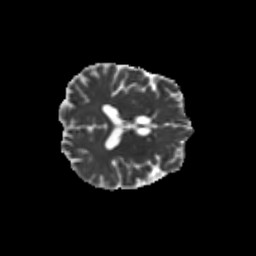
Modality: MD
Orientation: axial
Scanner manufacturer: siemens
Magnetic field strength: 3 T
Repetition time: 9.2 s
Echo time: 0.084 s